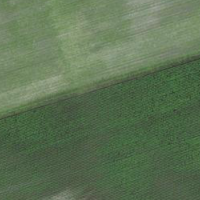
EUNIS habitat code: 52
Species observed at this site:
Corvus corone
Actitis hypoleucos
Riparia riparia
Sturnus vulgaris
Emberiza citrinella
Corvus frugilegus
Fringilla coelebs
Buteo buteo
Columba palumbus
Turdus merula
Falco vespertinus
Alauda arvensis
Ardea alba
Hirundo rustica
Mergus merganser
Milvus migrans
Tringa glareola
Tringa totanus
Phoenicurus ochruros
Milvus milvus
Oriolus oriolus
Falco tinnunculus
Motacilla alba
Delichon urbicum